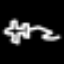
Label: airplane